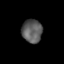
Tissue: skin
Cell type: Epithelial cells
Senescence score: 0.2486
Nuclear area (px): 461
Mean DAPI intensity: 92.017